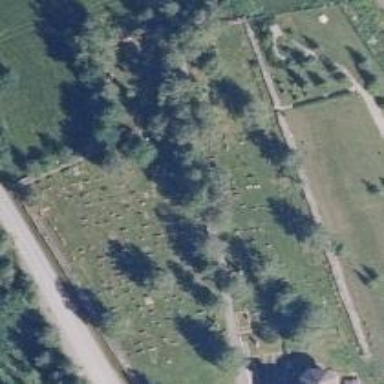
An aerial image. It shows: Churchyard.